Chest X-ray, AP view. Patient: 27 years old, sex F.
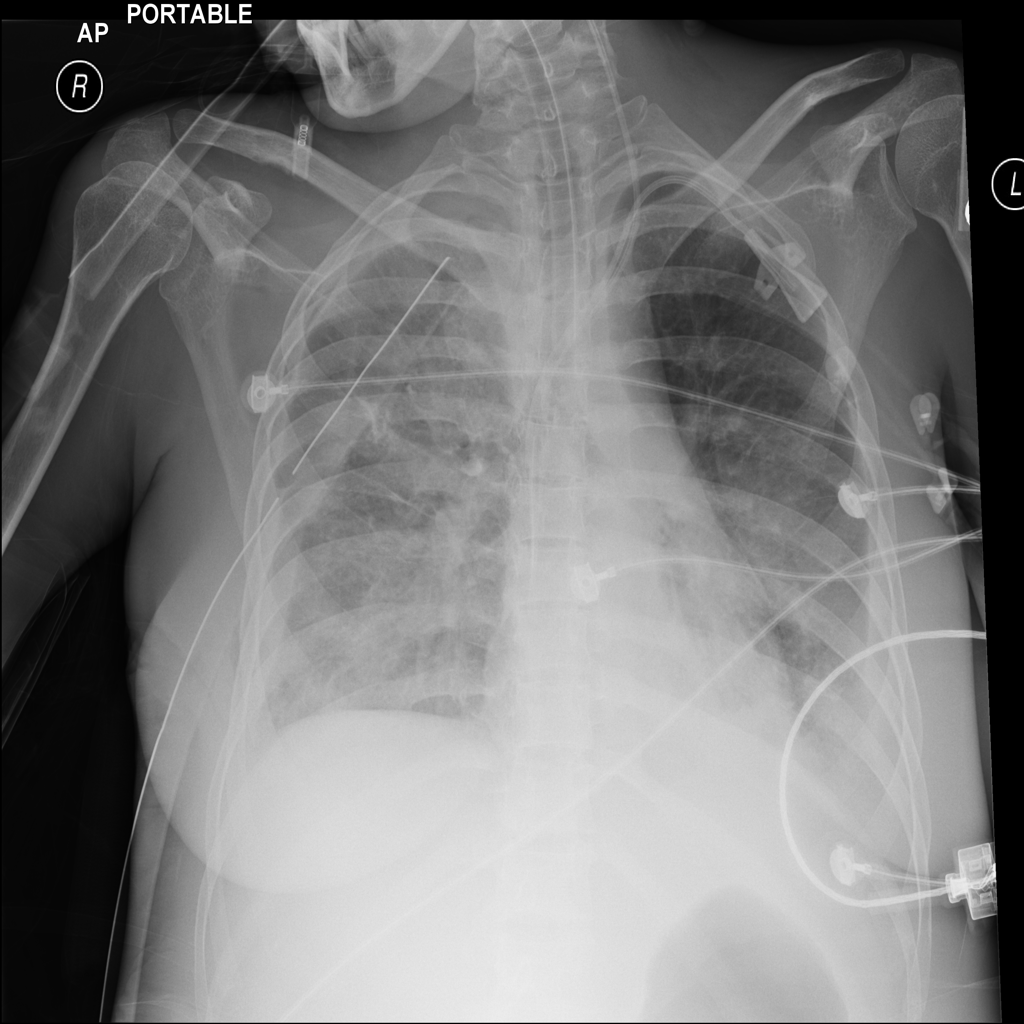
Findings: No Finding